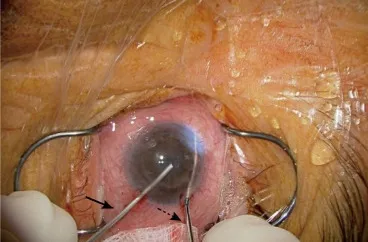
The gonio-endoscope facilitates clear visualization of the trabecular meshwork (arrow) (B). We performed muLOT using the Matsushita ed.
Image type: medical_photograph (other_medical_photograph)